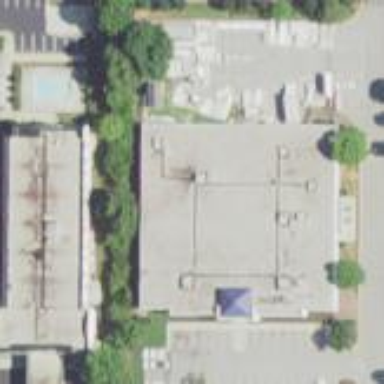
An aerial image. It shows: Commercial building.